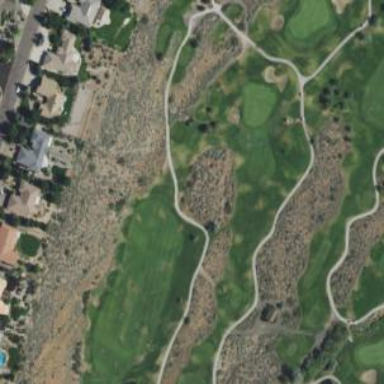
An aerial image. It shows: Rough area on grassy golf course.